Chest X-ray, PA view. Patient: 69 years old, sex F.
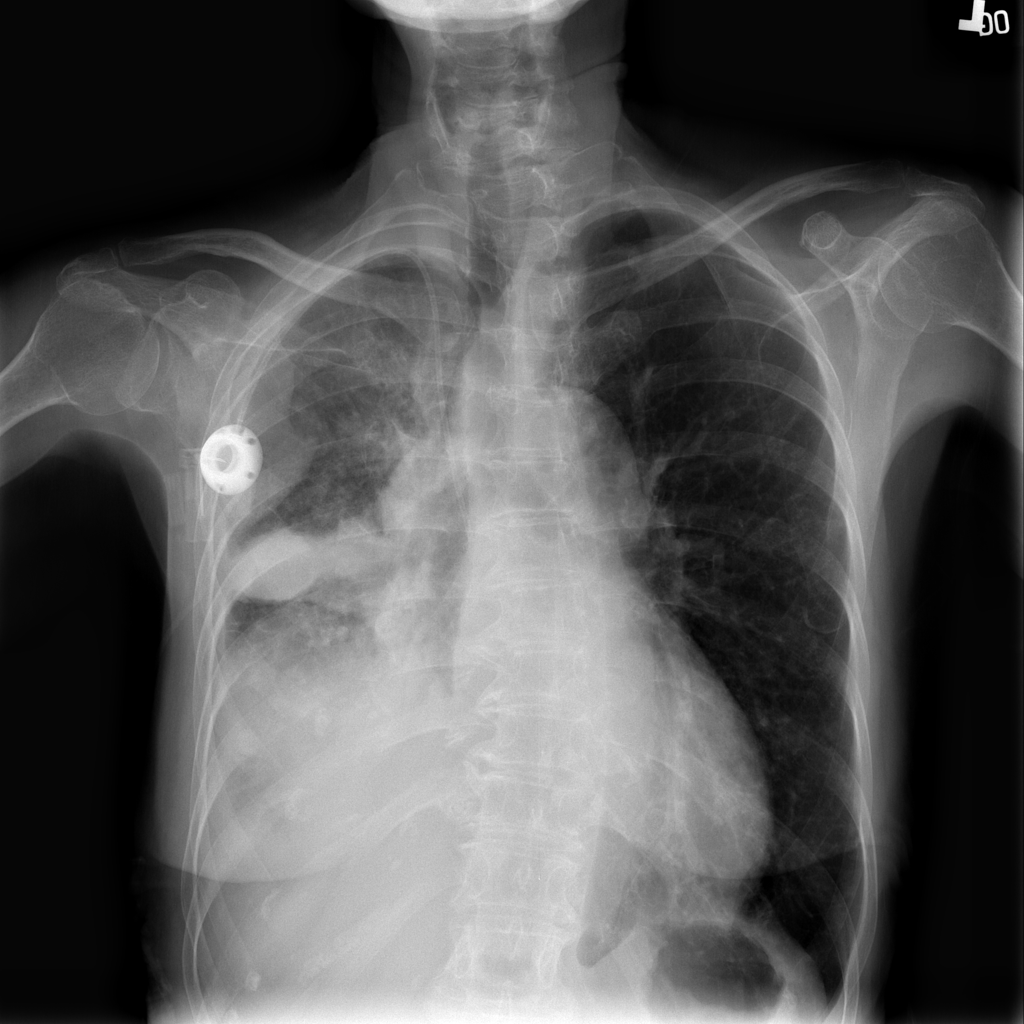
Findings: No Finding